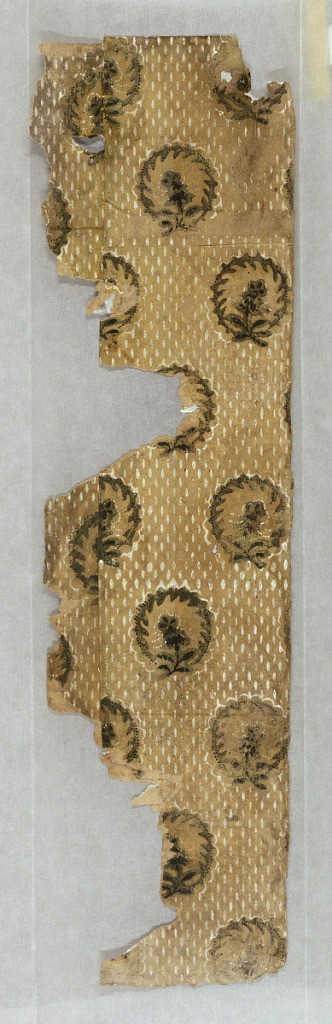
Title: Sidewall - fragment
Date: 1775–99
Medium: Block-printed on handmade paper
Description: Fragments of two lengths, badly matched. Medallions of black and gray wreaths and black stylized flowers in diagonal pattern on an unbleached paper ground with a diagonal pattern of white rice grain shapes. Printed on sheets of paper.